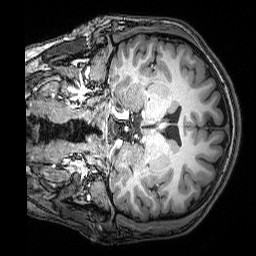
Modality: T1w
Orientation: coronal
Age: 21
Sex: male
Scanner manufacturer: siemens
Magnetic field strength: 3 T
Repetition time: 2.53 s
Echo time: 0.00388 s